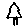
Label: tree